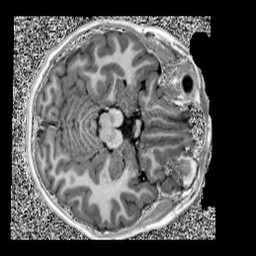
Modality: UNIT1
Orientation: axial
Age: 10
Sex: female
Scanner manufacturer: siemens
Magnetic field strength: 3 T
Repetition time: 4 s
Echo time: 0.00303 s